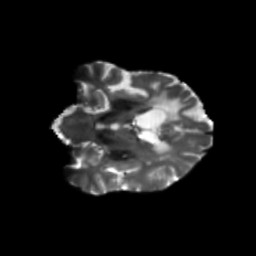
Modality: T2w
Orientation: coronal
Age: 46
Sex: male
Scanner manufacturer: siemens
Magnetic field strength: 3 T
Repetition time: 5.47 s
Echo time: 0.0854 s